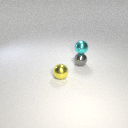
small yellow metal sphere to the left of small gray metal sphere